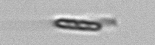
Label: pennate